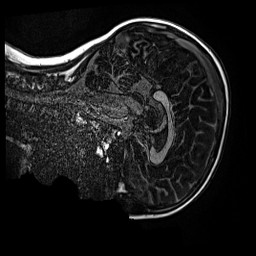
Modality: MP2RAGE
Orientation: sagittal
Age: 9
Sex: male
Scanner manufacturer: siemens
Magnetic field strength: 3 T
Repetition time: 4 s
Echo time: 0.00299 s